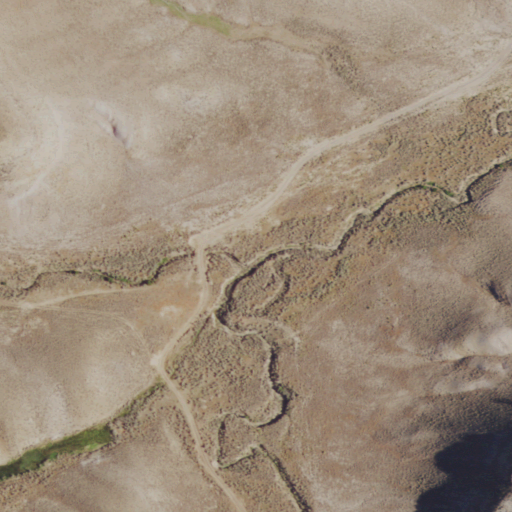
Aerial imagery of valley in Wyoming named North Fork Pumpkin Draw containing shrub and grassland